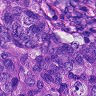
Metastatic tissue present: yes